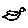
Label: bird